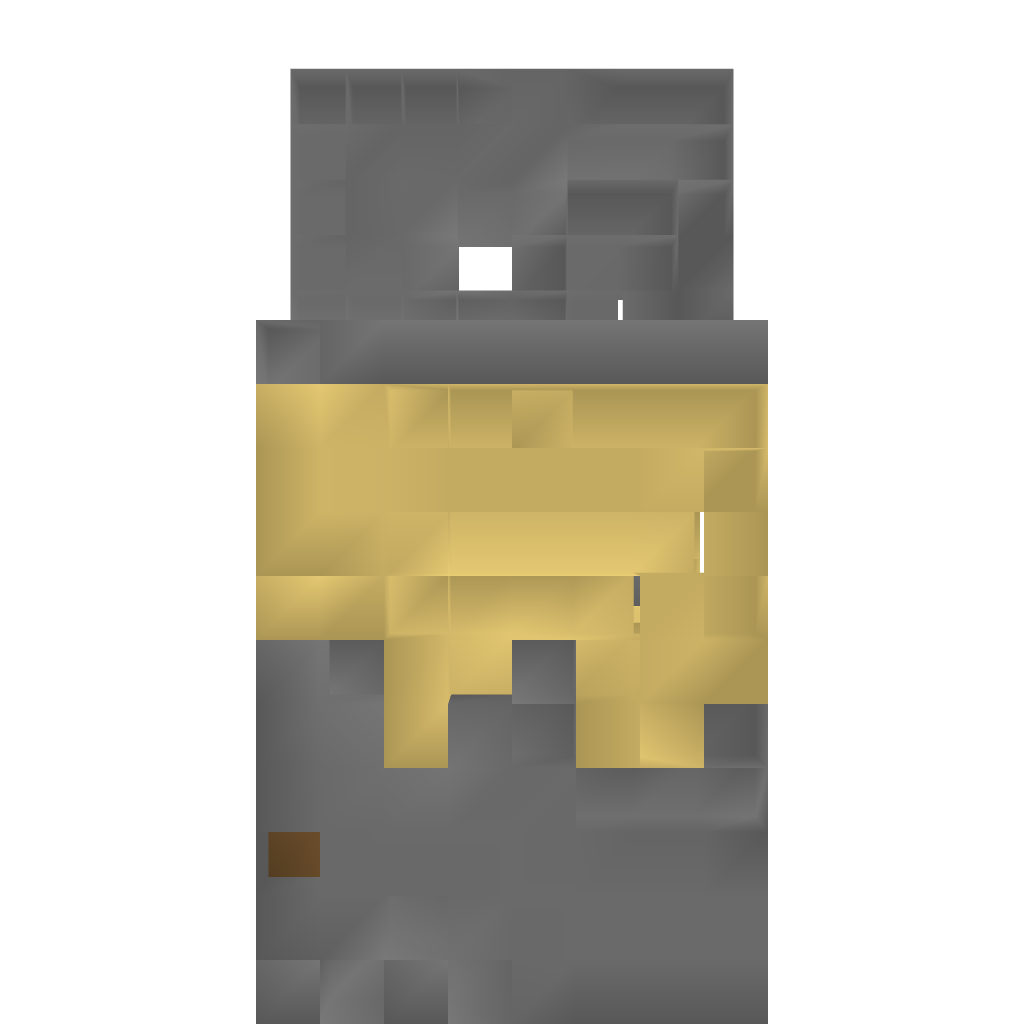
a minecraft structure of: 2W 3H Piston Gravel Door bad low quality